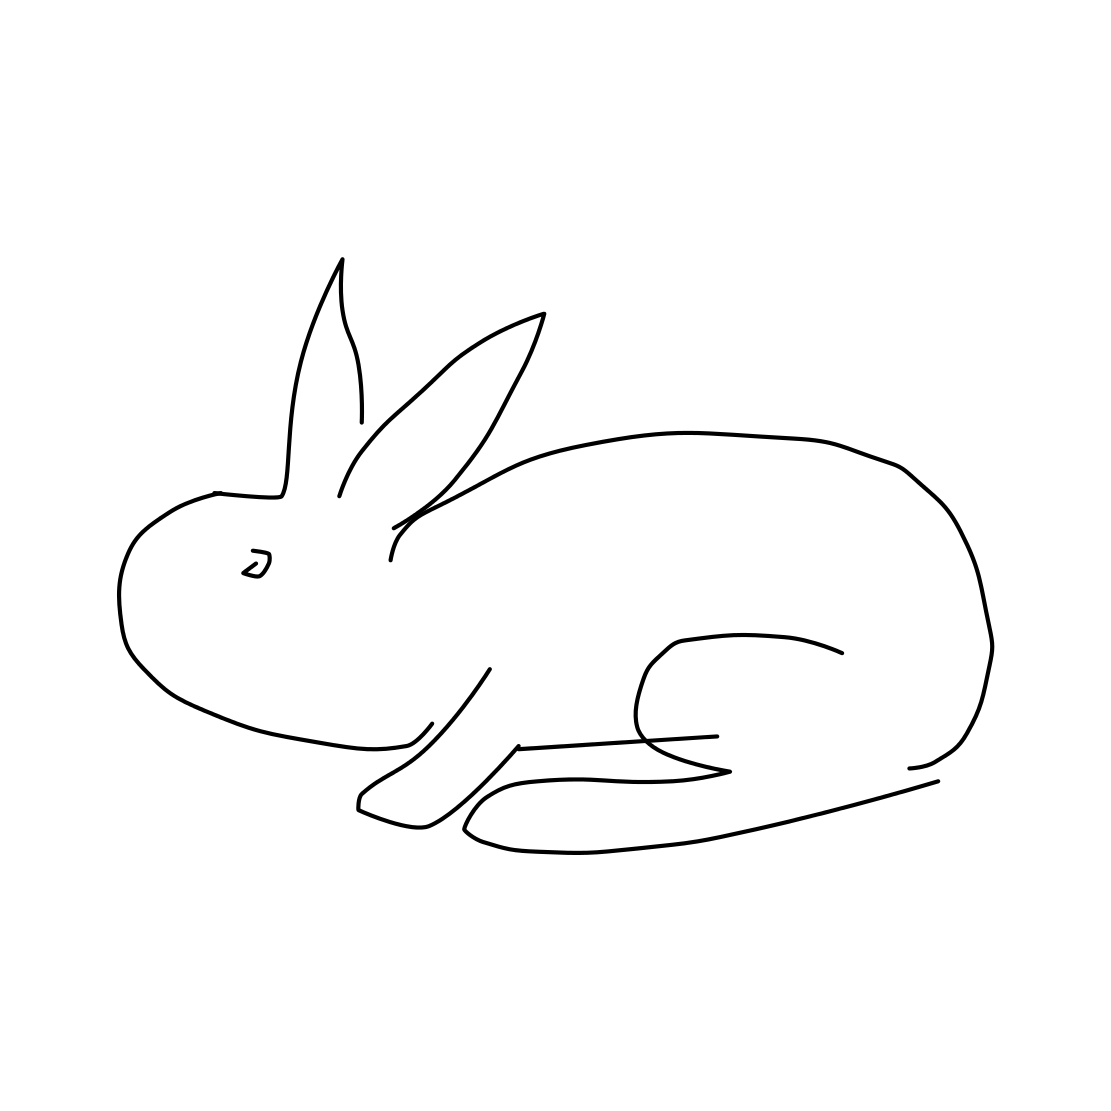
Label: rabbit